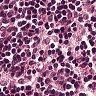
Metastatic tissue present: no